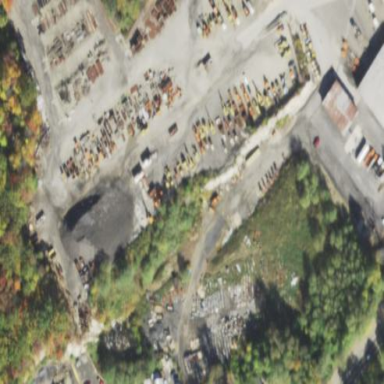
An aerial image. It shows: Quarry area.